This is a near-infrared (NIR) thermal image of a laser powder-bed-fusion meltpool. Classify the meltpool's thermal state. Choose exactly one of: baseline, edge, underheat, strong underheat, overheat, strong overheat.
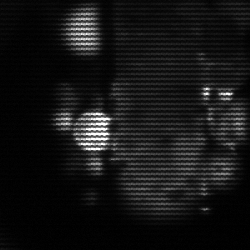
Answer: strong underheat